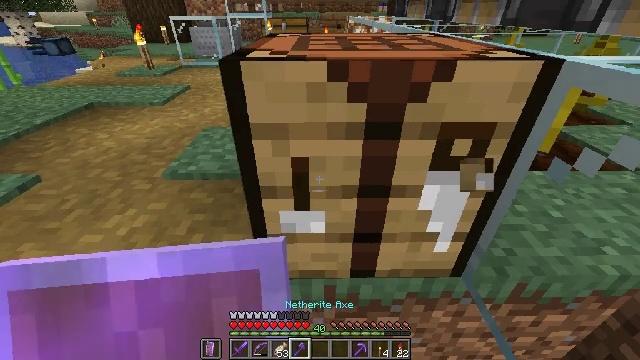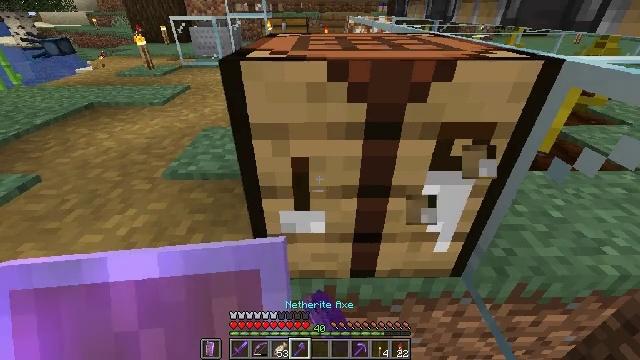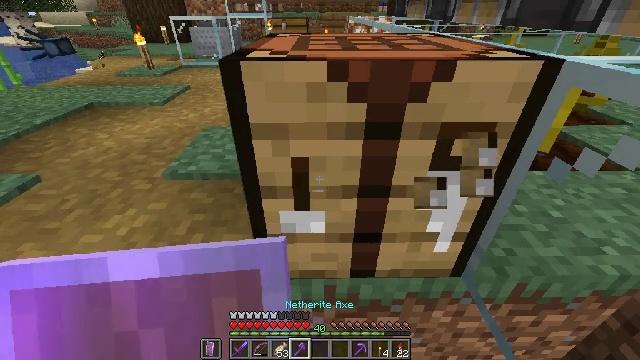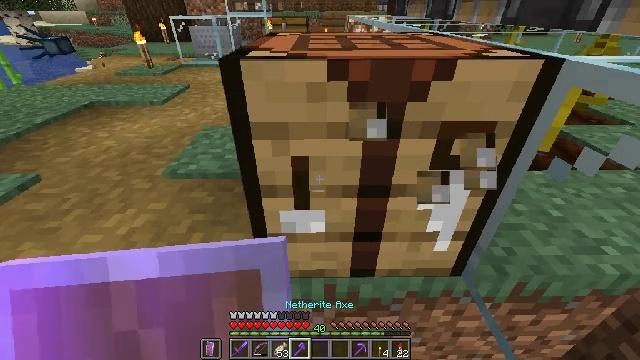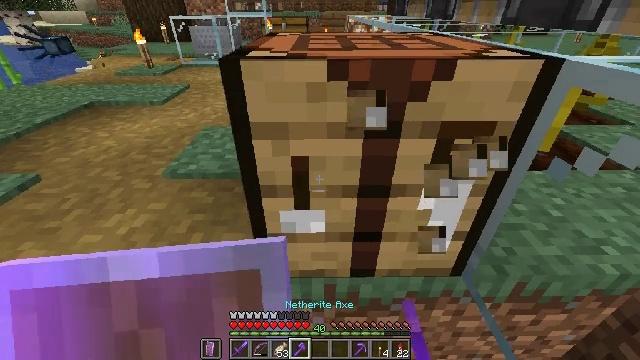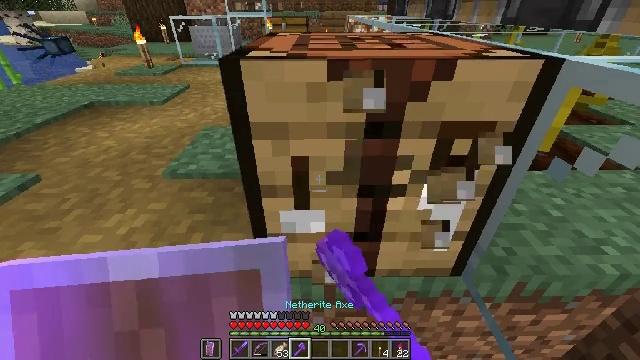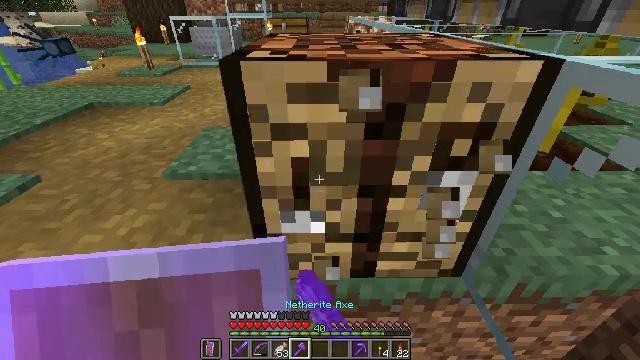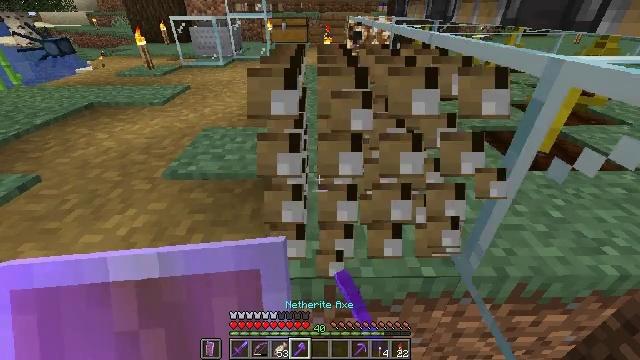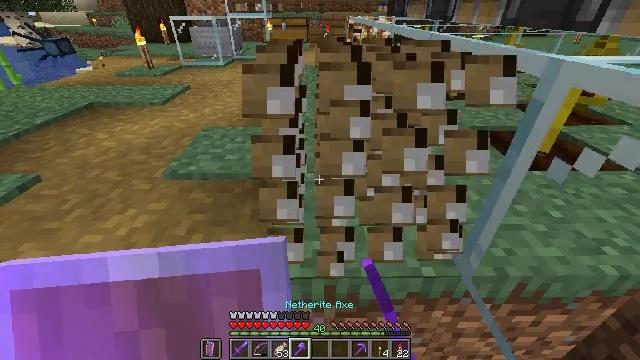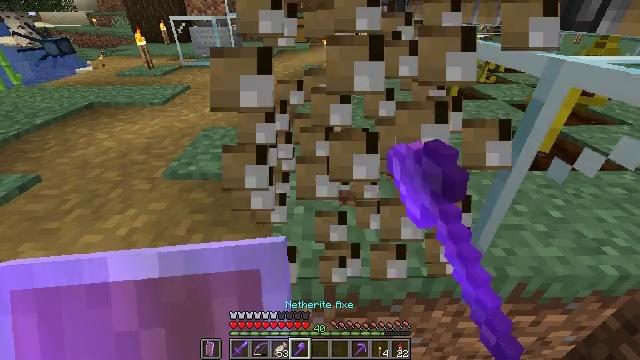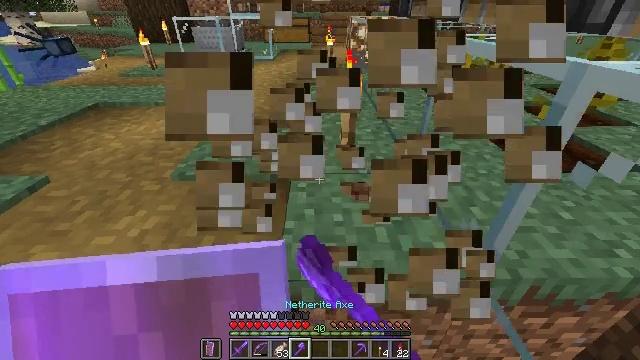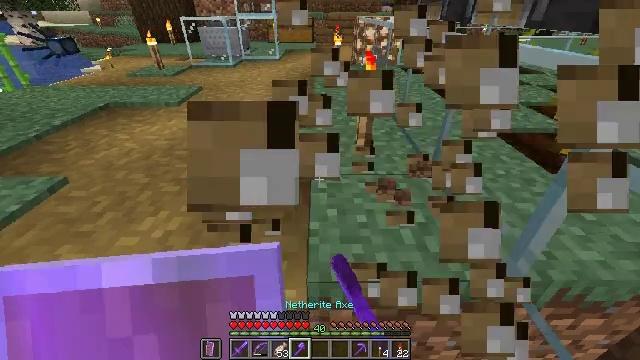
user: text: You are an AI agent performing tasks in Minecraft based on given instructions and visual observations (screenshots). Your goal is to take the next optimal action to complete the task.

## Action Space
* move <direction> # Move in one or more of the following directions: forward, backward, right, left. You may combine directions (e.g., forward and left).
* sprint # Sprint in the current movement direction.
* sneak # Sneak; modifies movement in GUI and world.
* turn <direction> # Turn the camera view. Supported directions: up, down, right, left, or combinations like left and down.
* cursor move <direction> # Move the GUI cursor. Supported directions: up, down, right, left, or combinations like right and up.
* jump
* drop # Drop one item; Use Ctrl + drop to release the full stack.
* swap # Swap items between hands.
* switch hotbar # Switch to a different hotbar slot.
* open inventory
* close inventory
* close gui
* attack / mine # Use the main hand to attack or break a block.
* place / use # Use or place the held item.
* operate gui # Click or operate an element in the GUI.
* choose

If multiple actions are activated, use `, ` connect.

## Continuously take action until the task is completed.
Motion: motion action
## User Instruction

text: Get the crafting table into the inventory.
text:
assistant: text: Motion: attack / mine
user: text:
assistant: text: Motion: attack / mine
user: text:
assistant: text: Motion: attack / mine
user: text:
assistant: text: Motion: attack / mine
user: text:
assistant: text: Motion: attack / mine
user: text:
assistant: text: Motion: attack / mine
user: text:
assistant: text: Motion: attack / mine
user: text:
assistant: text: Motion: attack / mine
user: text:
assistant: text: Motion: attack / mine
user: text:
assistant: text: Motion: move left, attack / mine
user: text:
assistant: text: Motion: move left, attack / mine
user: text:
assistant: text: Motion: attack / mine